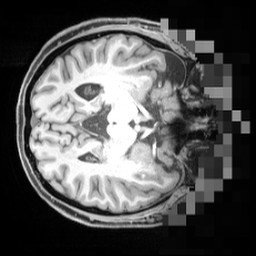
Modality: T1w
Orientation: axial
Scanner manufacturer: siemens
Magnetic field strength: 3 T
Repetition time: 2.55 s